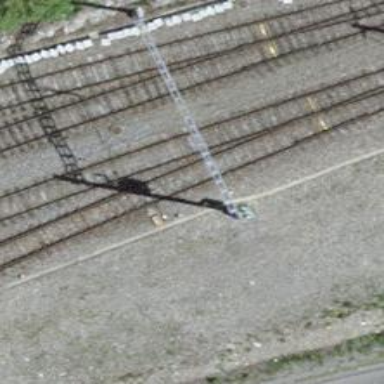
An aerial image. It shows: Single railway track with electrification through contact line.